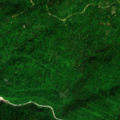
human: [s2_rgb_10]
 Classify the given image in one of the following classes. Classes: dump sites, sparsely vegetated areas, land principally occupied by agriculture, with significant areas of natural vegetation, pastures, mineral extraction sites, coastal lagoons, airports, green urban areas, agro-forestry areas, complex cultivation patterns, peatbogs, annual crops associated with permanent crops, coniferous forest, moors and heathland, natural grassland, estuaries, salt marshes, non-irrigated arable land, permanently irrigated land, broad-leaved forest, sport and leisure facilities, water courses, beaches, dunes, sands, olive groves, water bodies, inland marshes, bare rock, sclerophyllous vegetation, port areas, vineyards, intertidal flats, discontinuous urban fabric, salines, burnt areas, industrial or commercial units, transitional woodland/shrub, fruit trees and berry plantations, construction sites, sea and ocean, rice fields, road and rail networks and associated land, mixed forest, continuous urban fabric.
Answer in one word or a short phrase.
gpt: broad-leaved forest, natural grassland